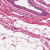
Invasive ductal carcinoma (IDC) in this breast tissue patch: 0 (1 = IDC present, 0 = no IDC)